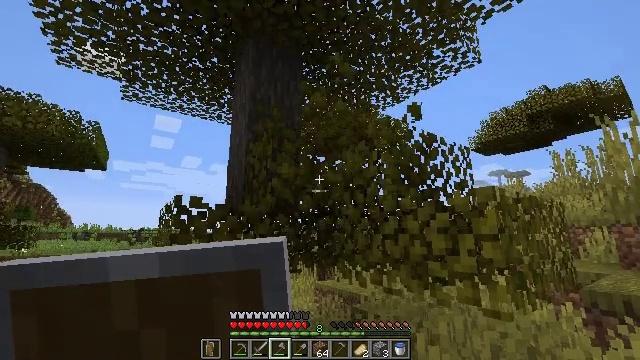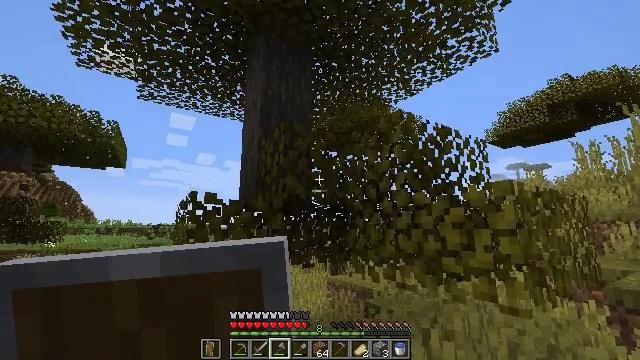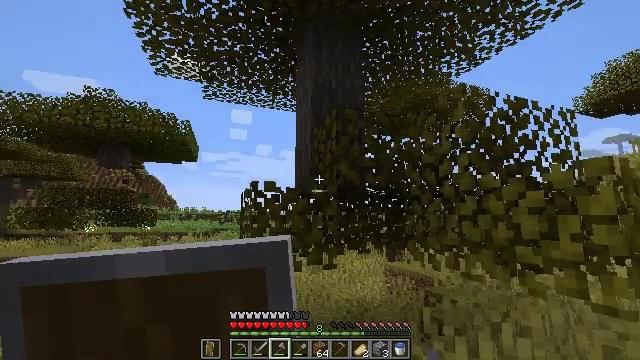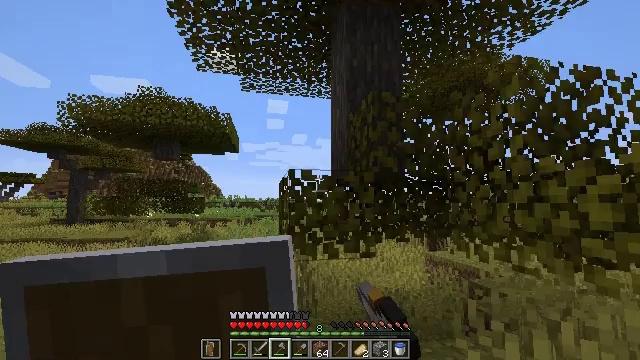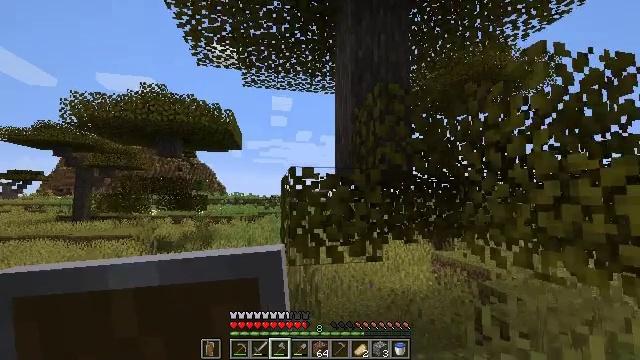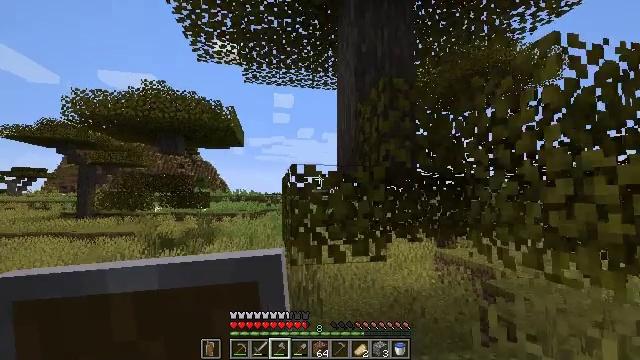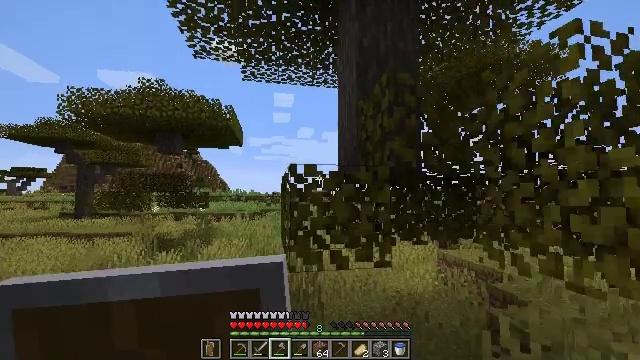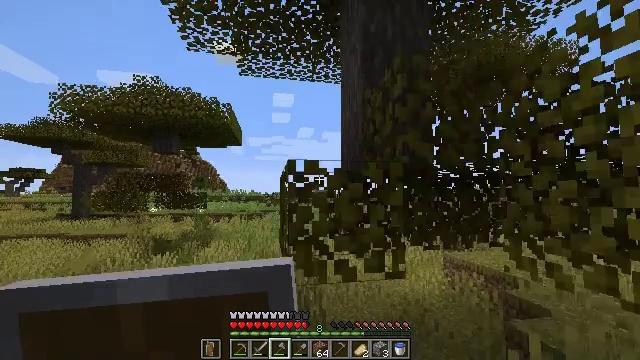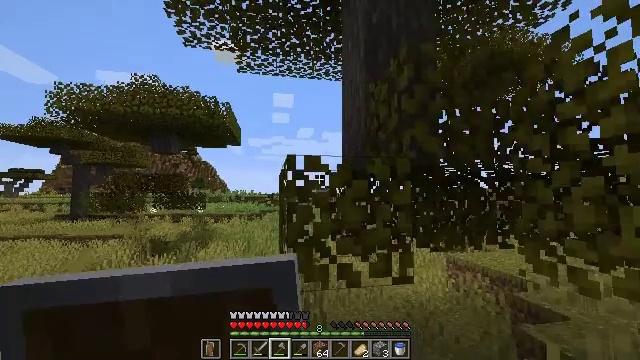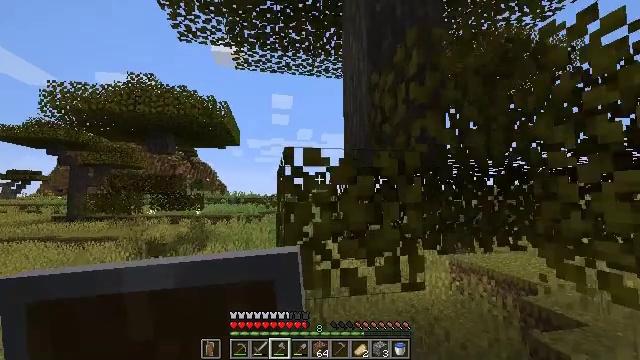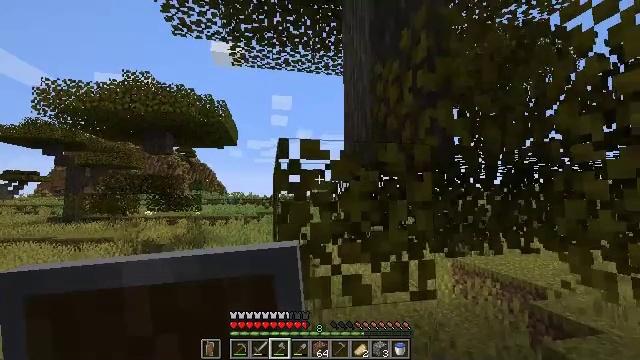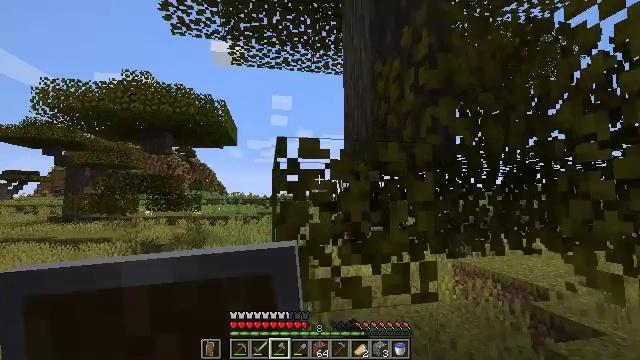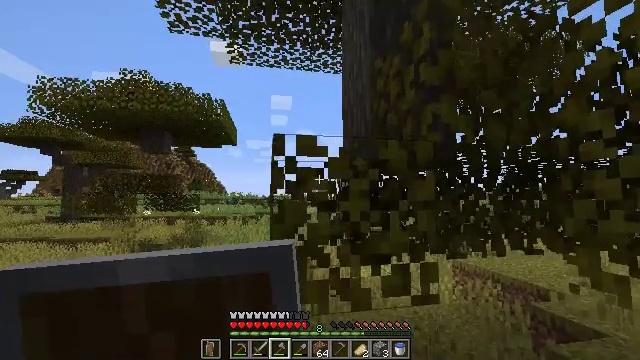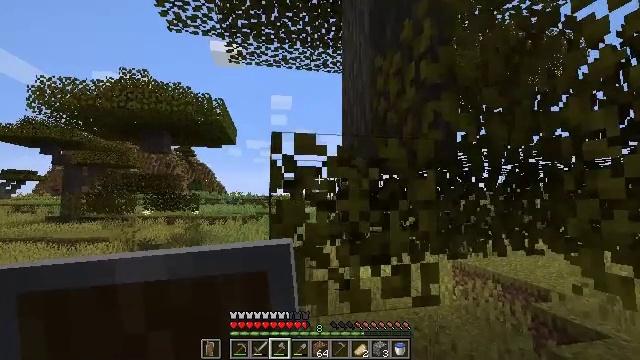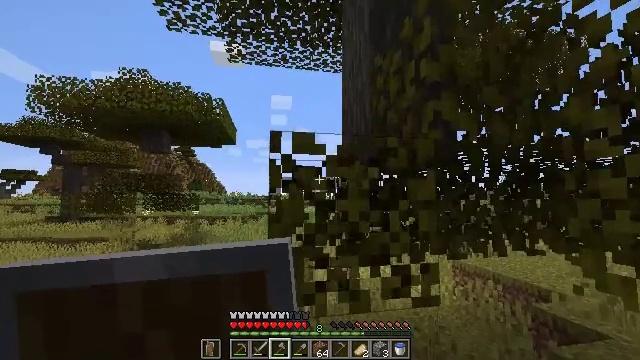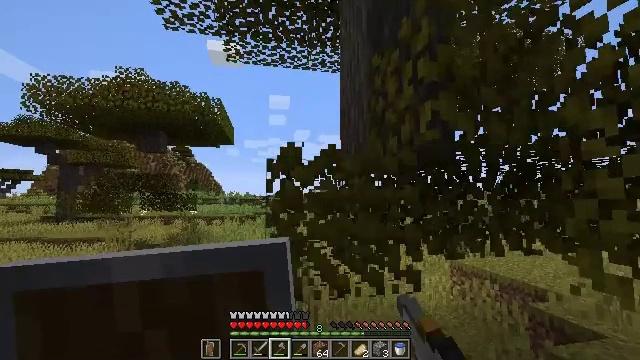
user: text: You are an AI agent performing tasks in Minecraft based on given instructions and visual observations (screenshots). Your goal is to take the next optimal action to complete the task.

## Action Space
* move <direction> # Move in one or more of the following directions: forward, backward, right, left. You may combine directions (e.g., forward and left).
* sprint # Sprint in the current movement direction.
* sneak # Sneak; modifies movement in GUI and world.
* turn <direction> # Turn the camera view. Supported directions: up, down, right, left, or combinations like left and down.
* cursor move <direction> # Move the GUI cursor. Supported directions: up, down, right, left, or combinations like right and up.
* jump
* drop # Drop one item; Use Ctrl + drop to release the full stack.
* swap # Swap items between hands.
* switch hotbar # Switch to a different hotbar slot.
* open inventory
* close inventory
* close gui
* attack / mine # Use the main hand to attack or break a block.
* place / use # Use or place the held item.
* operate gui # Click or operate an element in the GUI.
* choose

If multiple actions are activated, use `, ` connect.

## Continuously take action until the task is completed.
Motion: motion action
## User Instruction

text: Remove acacia leaves from the branches.
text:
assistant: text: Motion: turn left and down, attack / mine
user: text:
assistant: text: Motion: turn left and down, attack / mine
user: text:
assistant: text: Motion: move forward, turn left and down
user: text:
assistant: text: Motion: move forward
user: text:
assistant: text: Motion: move forward
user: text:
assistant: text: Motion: move forward
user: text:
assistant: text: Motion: move forward
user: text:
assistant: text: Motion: move forward
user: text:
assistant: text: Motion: move forward
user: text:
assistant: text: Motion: attack / mine
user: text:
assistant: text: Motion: attack / mine
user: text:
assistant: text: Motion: attack / mine
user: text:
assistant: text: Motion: attack / mine
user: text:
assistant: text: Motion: attack / mine
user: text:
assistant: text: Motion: attack / mine
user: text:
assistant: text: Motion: attack / mine
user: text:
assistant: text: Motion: attack / mine
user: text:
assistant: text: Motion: attack / mine
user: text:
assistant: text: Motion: attack / mine
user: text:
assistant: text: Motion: attack / mine
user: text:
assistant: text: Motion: move right, turn right and up, attack / mine
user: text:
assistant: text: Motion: move right, turn left and up, attack / mine
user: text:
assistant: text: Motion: move right, turn left and up
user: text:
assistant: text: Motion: move right
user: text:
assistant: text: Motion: turn right and up
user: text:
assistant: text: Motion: turn right and up
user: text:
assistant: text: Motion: attack / mine
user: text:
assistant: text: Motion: attack / mine
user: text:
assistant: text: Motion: attack / mine
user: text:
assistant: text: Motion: attack / mine